Question: I am currently dabbling with Jquery/Javascript and manipulating a DOM Tree/elements.
I have a few parent elements which are LI's and the children are nested inside using a UL as can be seen in the html code below.
'''
<div class="TheList">
<ul>
<li class="theTop">Parent
<ul>
Child 1
</ul>
<ul>
Child #2
</ul>
</li>
<li>Parent 2</li>
<li>Parent 3
<ul>
Child 1
</ul>
</li>
</ul>
</div>
'''
How would one go about highlighting/selecting each element individually? What I mean is when I click one of the elements e.g Child 1 it would become the selected and then place something there to show it's selected i.e border:dashed
The overall aim was to manipulate the data so that when I select one of the elements, again, lets say Child 1 I could have code on a button that will get the selected element and add another child to it's family or under the parent node.
I understand my question may sound vague so I have attached an image with a (very shabbily made) mock-up of what I mean. If there are any other pieces of info needed just let me know.

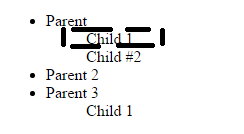
Answer: Not sure if I understand the question, but does this solve your problem?
Start by giving each 'ul' tag you want to be selectable a class.
'''
$('.selectable').click(function() {
$(this).toggleClass('selected');
});
$('button').click(function() {
$('.selected').parent().append('<ul></ul>');
});
'''
then you could have css for the 'selected' class
'''
.selected {
border: dashed 1px black;
}
'''
like this:
'''
$('.selectable').click(function() {
$(this).toggleClass('selected');
});
$('button').click(function() {
$('.selected').parent().append('<ul>a</ul>');
});
'''
'''
.selectable {
border: solid 1px red;
}
.selected {
border: dashed 1px black;
}
'''
'''
<script src="https://ajax.googleapis.com/ajax/libs/jquery/2.1.1/jquery.min.js"></script>
<ul>
<li>
<ul class="selectable">
1
</ul>
<ul class="selectable">
2
</ul>
</li>
<li>
<ul class="selectable">
3
</ul>
</li>
</ul>
<button>Add Child</button>
'''